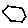
Label: hexagon